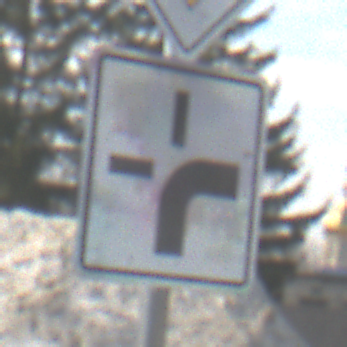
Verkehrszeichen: VerlaufVorfahrtsstrasse3
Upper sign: Vorfahrtsstrasse
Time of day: Midday
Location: Outdoor (Suburban)
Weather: PartlyCloudy
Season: NotSpecified
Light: Natural